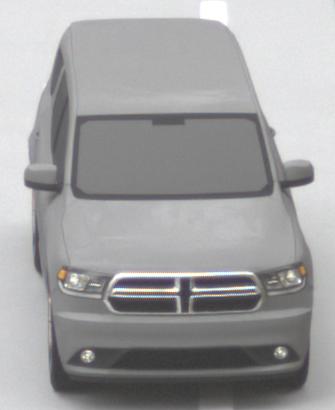
Make: Dodge
Model: Durango
Detailed model: Gen. 3
Model produced from: 2010
Doors: 5
Color: gray
Road condition: dry road
Daytime: morning or afternoon
Contrast: low contrast